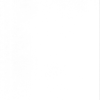
Label: dusty